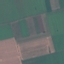
Label: AnnualCrop